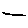
Label: line